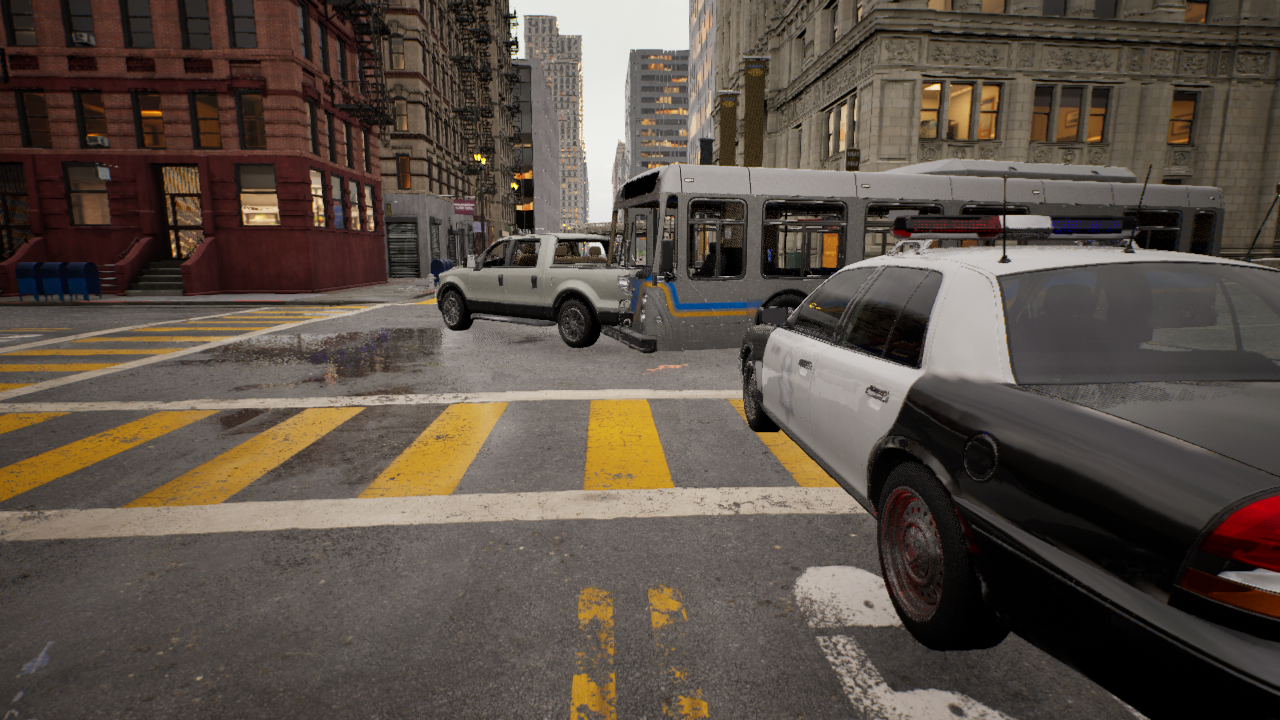
Venue: residential
Lighting: golden hour
Vehicle rig: sedan